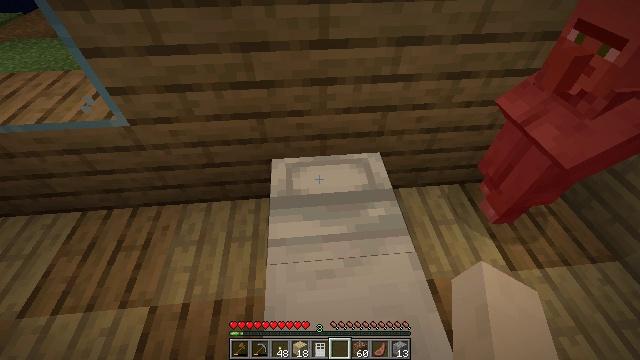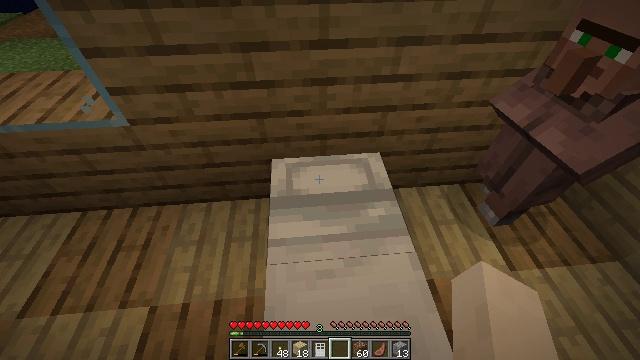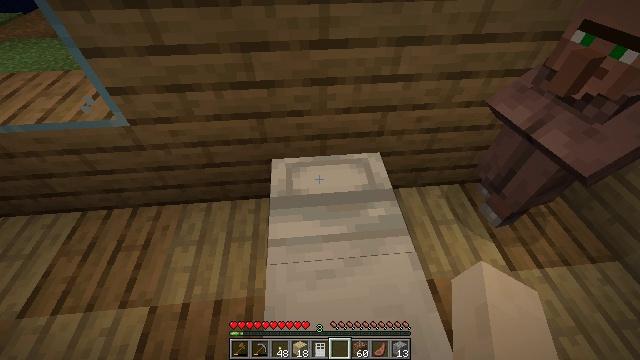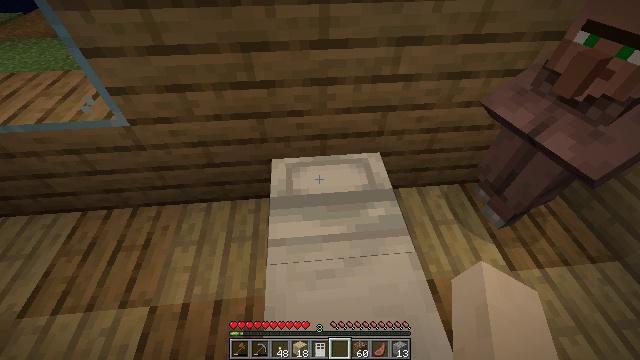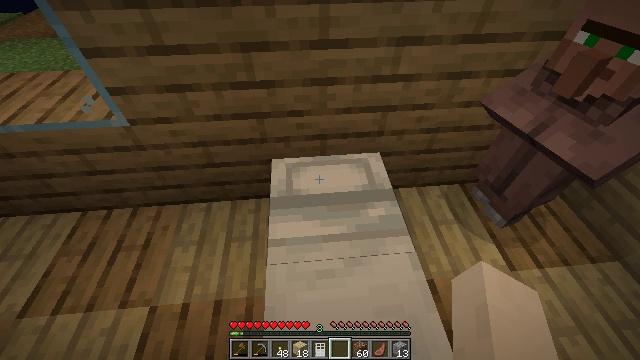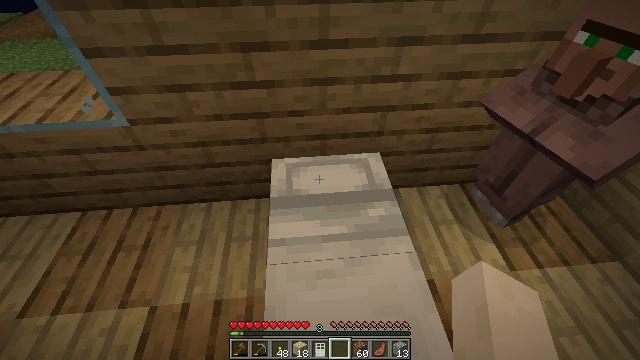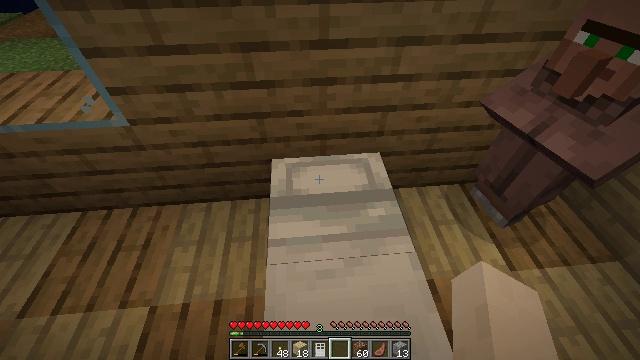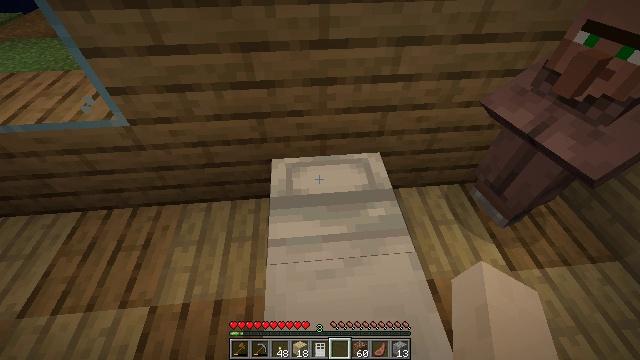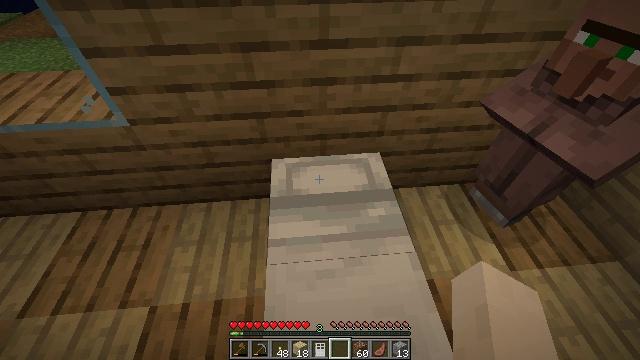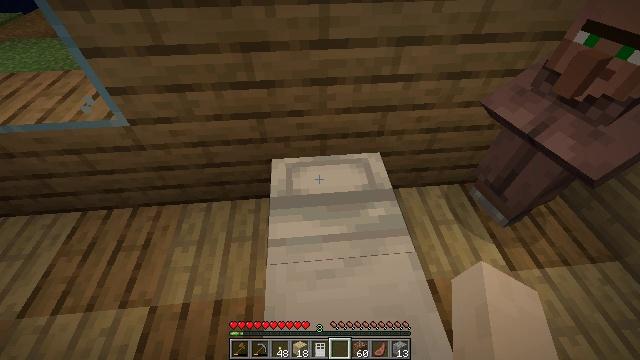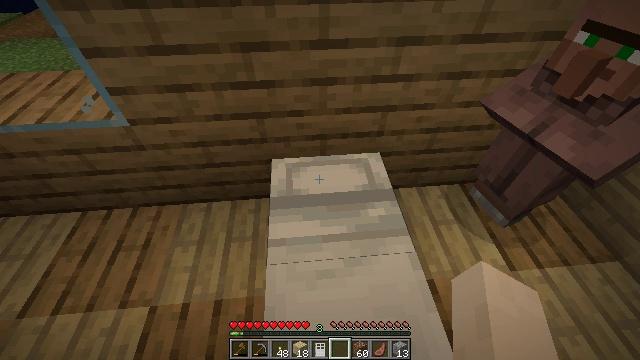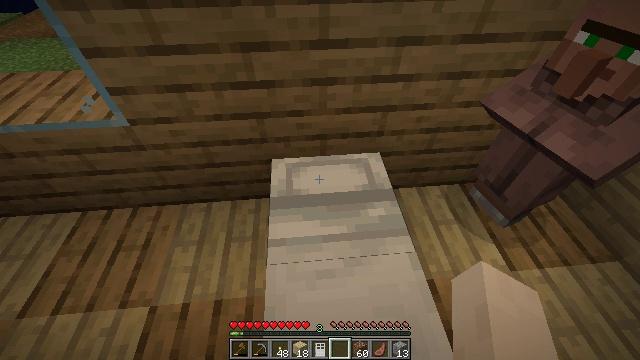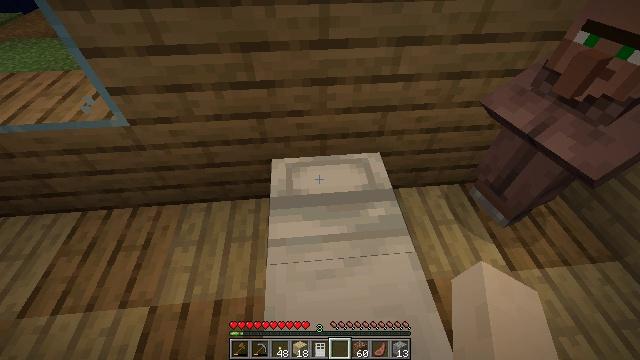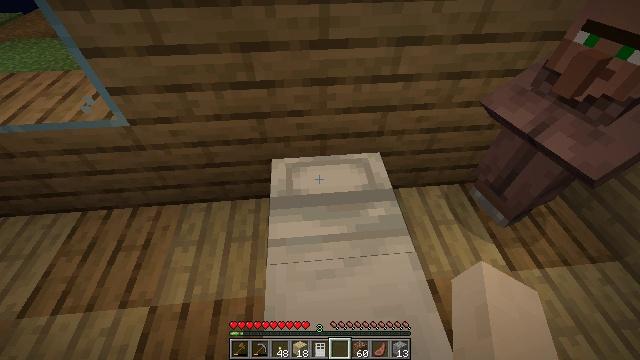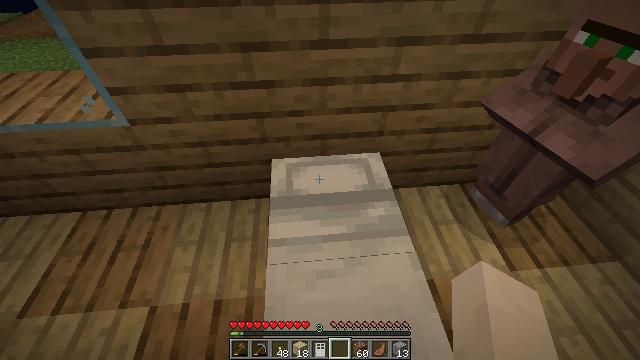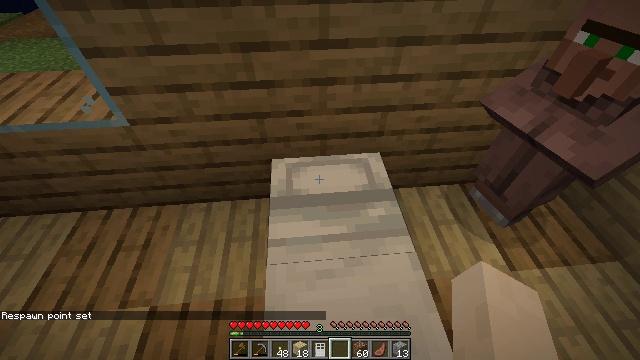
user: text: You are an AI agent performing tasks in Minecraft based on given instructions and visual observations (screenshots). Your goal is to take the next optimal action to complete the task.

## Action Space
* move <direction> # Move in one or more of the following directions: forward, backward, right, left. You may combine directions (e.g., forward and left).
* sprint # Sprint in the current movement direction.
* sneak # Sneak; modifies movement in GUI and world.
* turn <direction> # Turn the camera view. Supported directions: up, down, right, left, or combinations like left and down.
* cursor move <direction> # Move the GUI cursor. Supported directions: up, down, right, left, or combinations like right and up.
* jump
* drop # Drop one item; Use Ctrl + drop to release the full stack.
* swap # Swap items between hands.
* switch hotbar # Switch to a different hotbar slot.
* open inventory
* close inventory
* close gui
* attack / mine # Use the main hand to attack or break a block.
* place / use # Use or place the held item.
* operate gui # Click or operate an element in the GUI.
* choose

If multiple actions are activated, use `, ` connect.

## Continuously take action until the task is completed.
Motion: motion action
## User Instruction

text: Remove a cooked beef from the inventory.
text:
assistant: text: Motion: no_op
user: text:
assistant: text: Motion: no_op
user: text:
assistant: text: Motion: no_op
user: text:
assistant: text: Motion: no_op
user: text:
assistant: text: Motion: no_op
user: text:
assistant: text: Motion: no_op
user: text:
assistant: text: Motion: no_op
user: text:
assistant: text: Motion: no_op
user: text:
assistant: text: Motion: no_op
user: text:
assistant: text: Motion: use / place
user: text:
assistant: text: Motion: use / place
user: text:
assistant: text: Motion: use / place
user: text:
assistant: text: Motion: no_op
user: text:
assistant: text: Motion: no_op
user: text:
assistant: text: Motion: no_op
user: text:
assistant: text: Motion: no_op
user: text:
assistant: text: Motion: open gui
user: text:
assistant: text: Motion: no_op
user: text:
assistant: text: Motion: no_op
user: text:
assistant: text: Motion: no_op
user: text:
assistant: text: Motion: no_op
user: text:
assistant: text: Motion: no_op
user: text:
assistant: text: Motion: no_op
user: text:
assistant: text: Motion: no_op
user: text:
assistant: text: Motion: no_op
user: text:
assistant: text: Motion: no_op
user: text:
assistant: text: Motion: no_op
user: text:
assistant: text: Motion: no_op
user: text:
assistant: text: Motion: no_op
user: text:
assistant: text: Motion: no_op